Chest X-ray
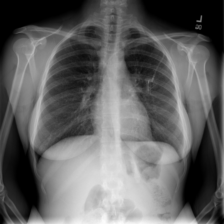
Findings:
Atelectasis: negative
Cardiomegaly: negative
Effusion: negative
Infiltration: positive
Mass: negative
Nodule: negative
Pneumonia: negative
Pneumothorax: negative
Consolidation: negative
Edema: negative
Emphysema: negative
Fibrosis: negative
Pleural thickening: negative
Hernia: negative